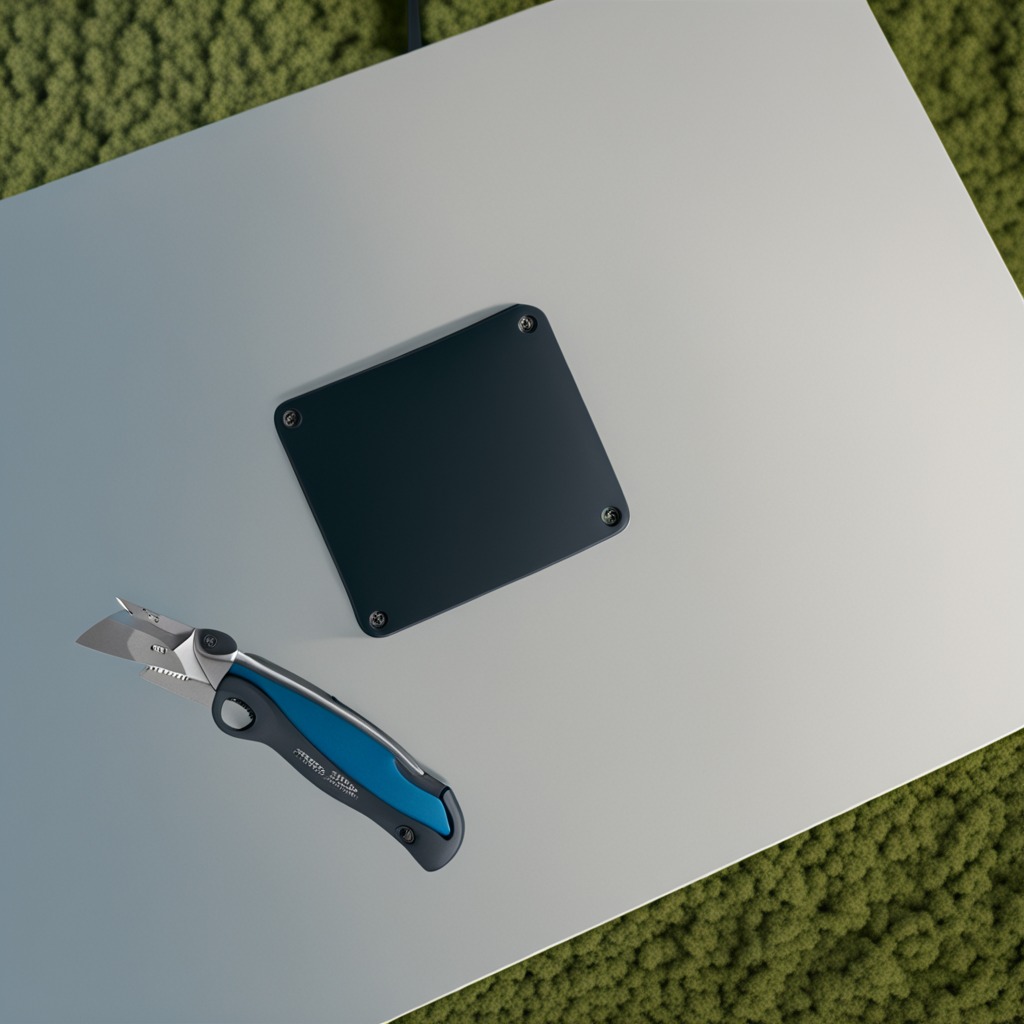
A utility knife is lying on the table.